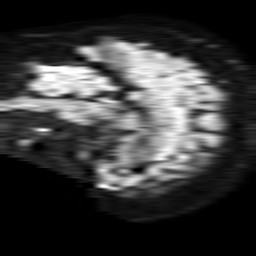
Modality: TRACE
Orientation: sagittal
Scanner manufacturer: philips
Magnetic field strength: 1.5 T
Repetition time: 4.6 s
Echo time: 0.08517 s